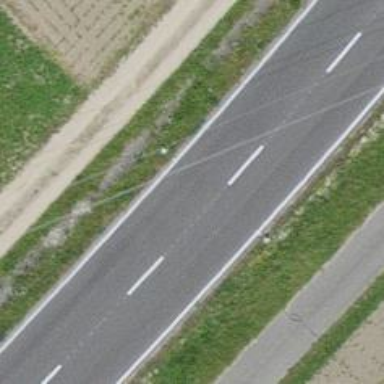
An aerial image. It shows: Secondary road with embankment.